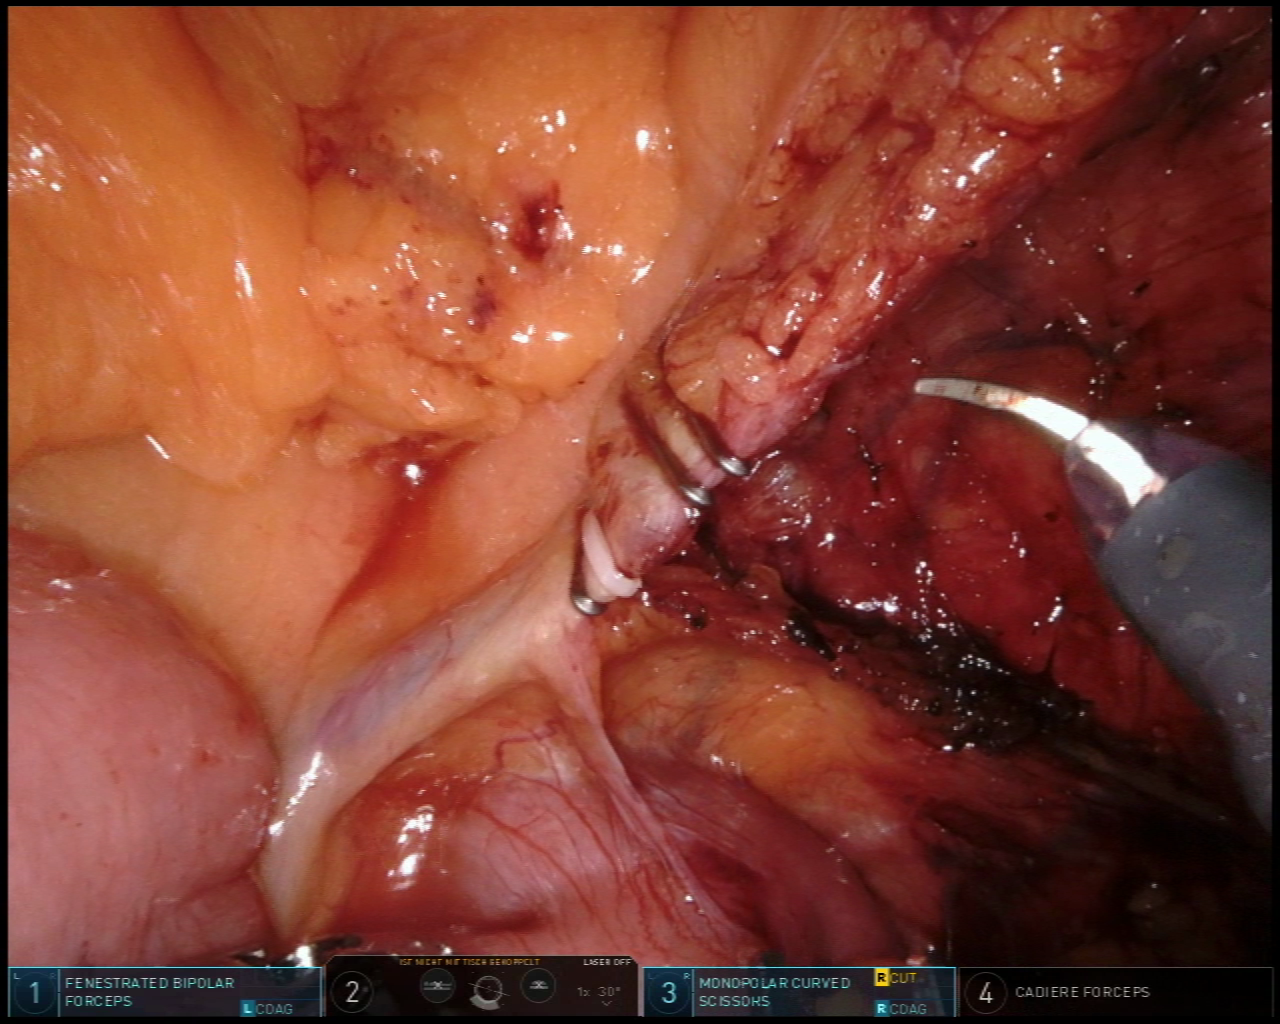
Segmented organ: intestinal_veins
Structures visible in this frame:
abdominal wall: no
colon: no
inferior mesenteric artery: no
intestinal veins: yes
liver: no
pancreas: no
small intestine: yes
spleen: no
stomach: no
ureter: no
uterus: no
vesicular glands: no